Question: I have a dataframe with the following structure:
'''
structure(list(date1_sched = structure(c(16415, 16407, 16407,
16415, 16445, 16445, 16445, 16445, 16453, 16453, 16454, 16486,
16486, 16502, 16492, 16492, 16543, 16543, 16543, 16506), class = "Date"),
DiaryDate_Act = structure(c(16415, 16418, 16415, 16418, 16411,
16413, 16407, 16410, 16407, 16410, 16407, 16411, 16407, 16411,
16415, 16417, 16415, 16417, 16418, 16419), class = "Date")), row.names = c(NA,
-20L), class = c("tbl_df", "tbl", "data.frame"))
'''
The 2 columns are filled in with dates such as:
'''
id date1_sched DiaryDate_Act
1 2014-12-11 2014-12-11
2 2014-12-03 2014-12-14
3 2014-12-03 2014-12-11
4 2014-12-11 2014-12-14
5 2015-01-10 2014-12-07
'''
I tried to plot the ids that match the 2 dates. In other words on the x I tried to have 'DiaryDate_Act', y 'date1_sched' and the intersection of x with y to show the id, however I can not set it for matching dates.

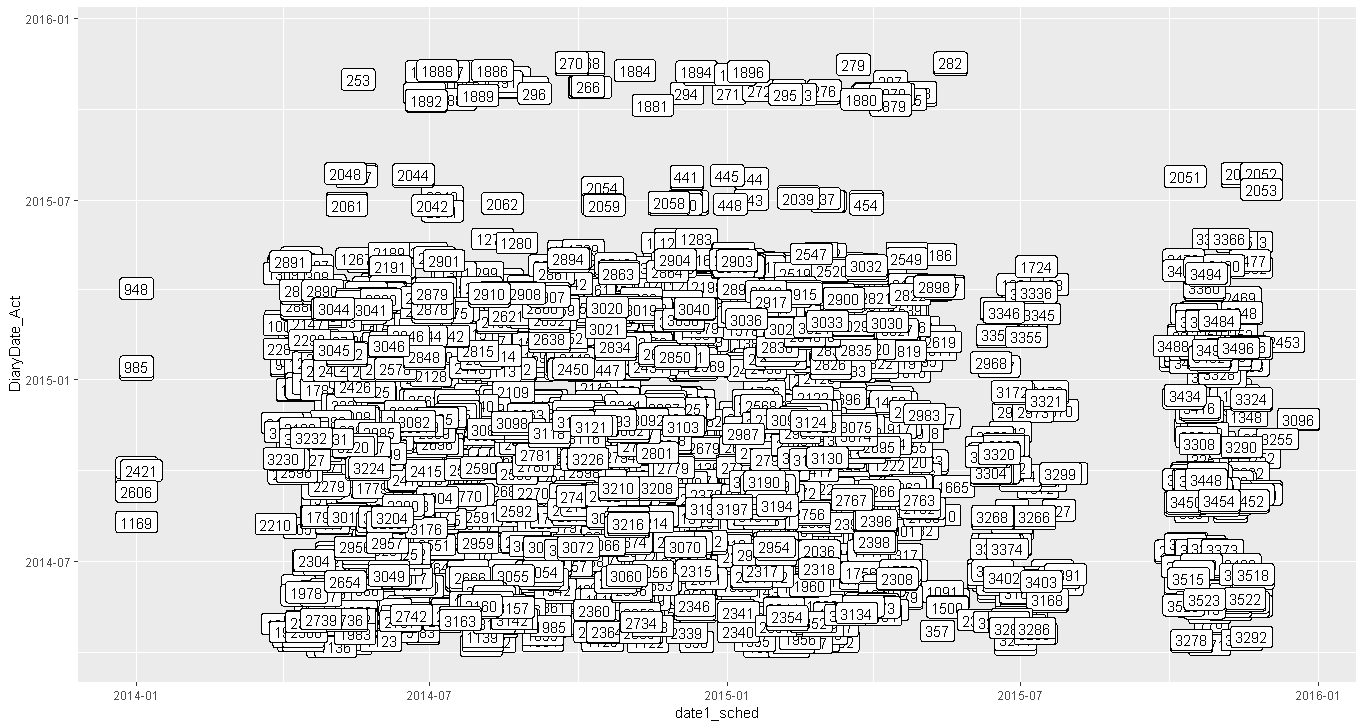
Answer: <URL>
If you want to have 'label' only for matching dates, then following works:
'''
library(tidyverse)
df %>%
mutate(Matching_id = replace(rownames(df),
which(date1_sched!=DiaryDate_Act), NA)) %>%
ggplot() + geom_point(aes(x=DiaryDate_Act, y=date1_sched)) +
geom_label(aes(x=DiaryDate_Act, y=date1_sched,
label=Matching_id, color= (date1_sched==DiaryDate_Act))) +
guides(color=FALSE)
'''
'geom_point'

There is no need to append new column to your dataframe:
'''
library(ggplot2)
ggplot(data=df) +
geom_label(aes(x=DiaryDate_Act, y=date1_sched,
label=rownames(df), color= (date1_sched==DiaryDate_Act))) +
labs(color="Matching Dates")
'''
'color'